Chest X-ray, AP view. Patient: 34 years old, sex M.
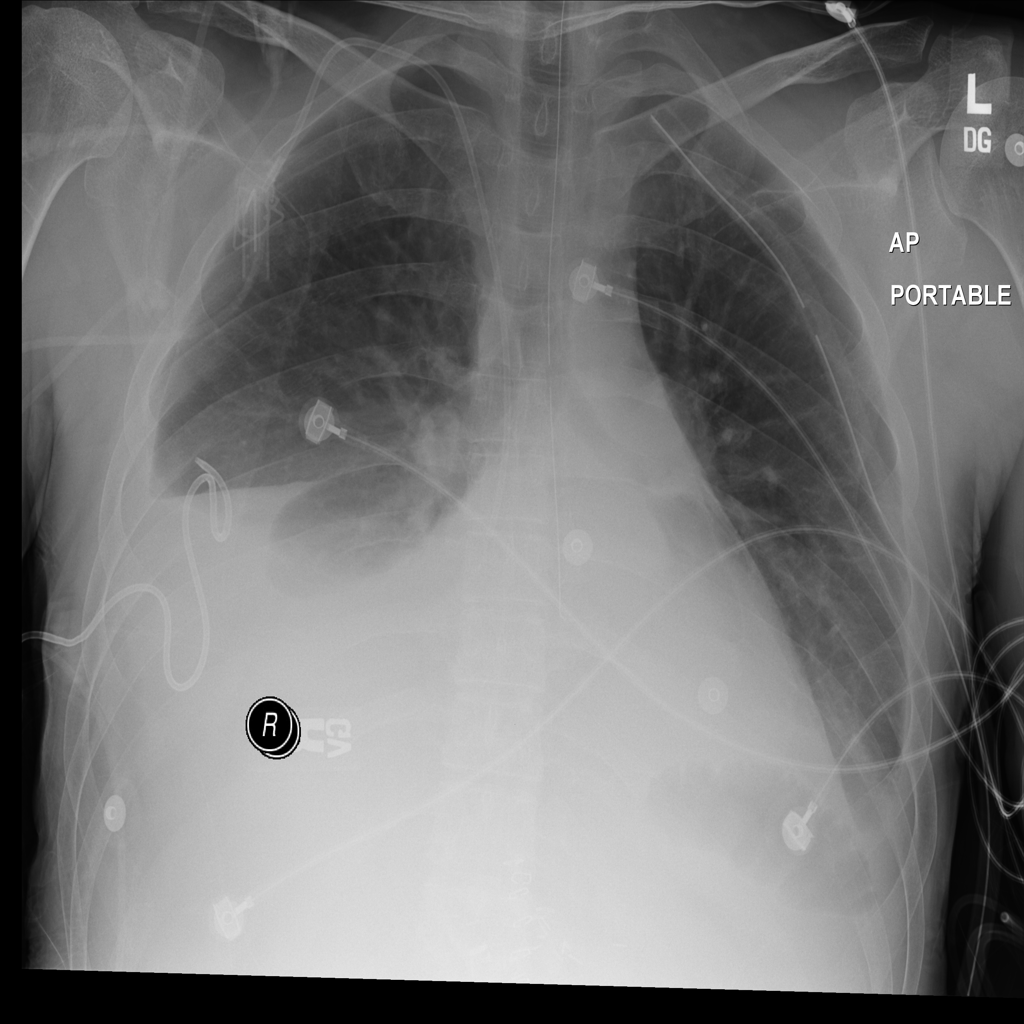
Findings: Effusion